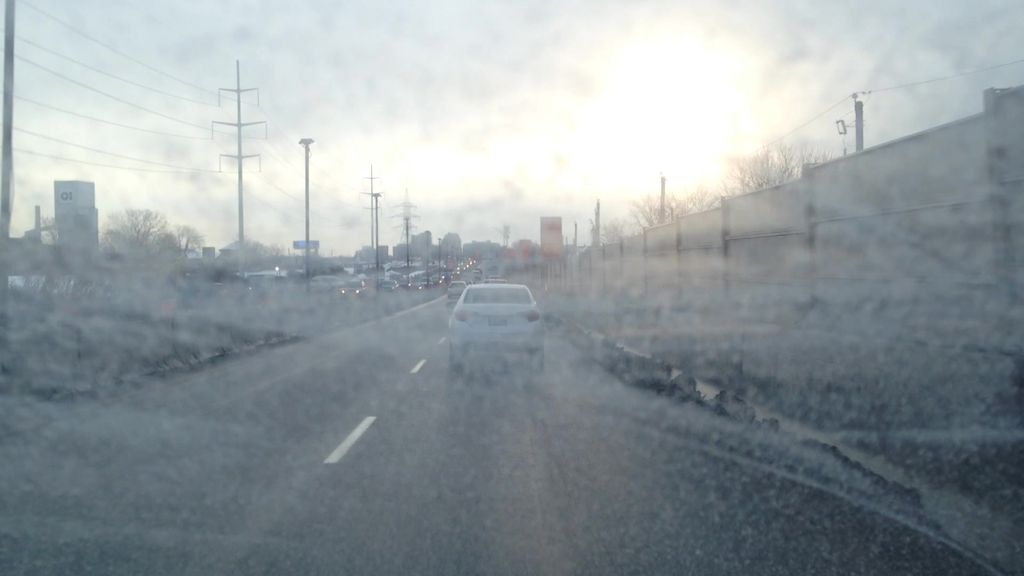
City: montreal